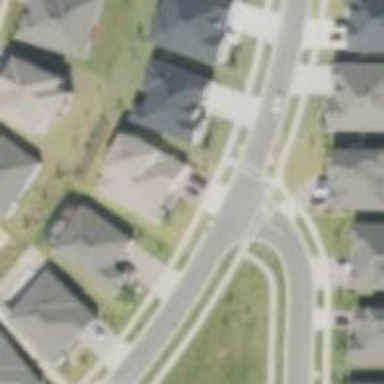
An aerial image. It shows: Marked crossing on footway.